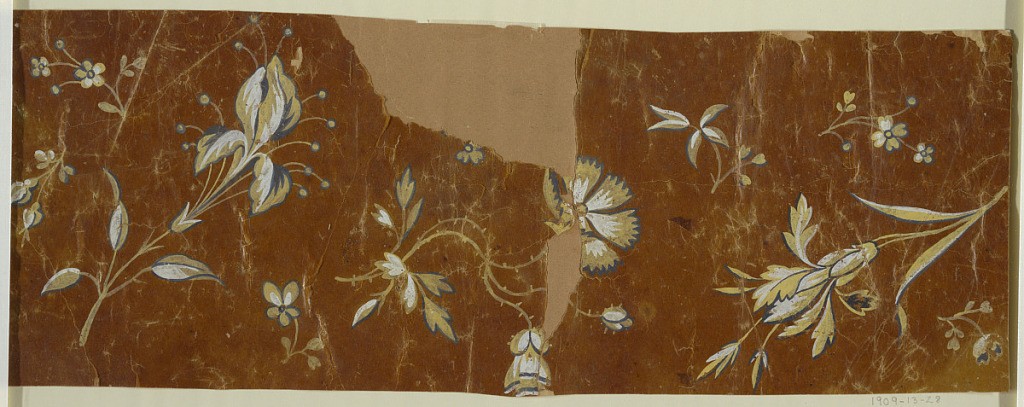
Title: Design for a Woven Fabric, Fragment
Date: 1815–1840
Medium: Brush and white, yellow, and blue gouache on oily tracing paper
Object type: Drawing
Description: Three big-sized and seven small-sized boughs are shown. The big-sized form a vertical row, the left one is obliquely shown directed toward right, the central one is horizontally waved, the right one hangs obliquely towards left.